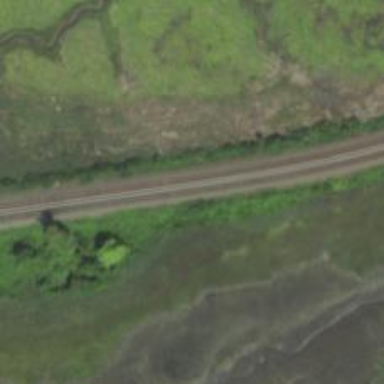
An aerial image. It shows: Electrified rail railway.